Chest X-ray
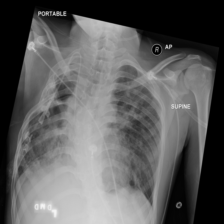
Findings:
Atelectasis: negative
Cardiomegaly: negative
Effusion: negative
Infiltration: negative
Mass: negative
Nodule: negative
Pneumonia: negative
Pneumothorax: negative
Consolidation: negative
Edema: negative
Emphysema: negative
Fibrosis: negative
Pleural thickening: negative
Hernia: negative